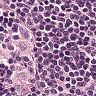
Metastatic tissue present: no